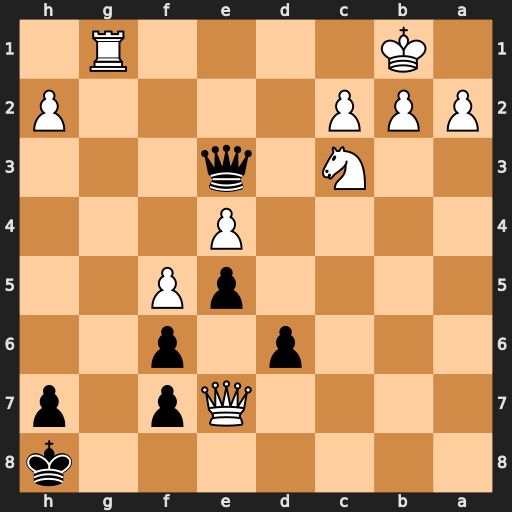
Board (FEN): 7k/4Qp1p/3p1p2/4pP2/4P3/2N1q3/PPP4P/1K4R1
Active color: b
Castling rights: -
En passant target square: -
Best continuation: Qxg1+ Nd1 Qxd1#